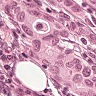
Metastatic tissue present: yes